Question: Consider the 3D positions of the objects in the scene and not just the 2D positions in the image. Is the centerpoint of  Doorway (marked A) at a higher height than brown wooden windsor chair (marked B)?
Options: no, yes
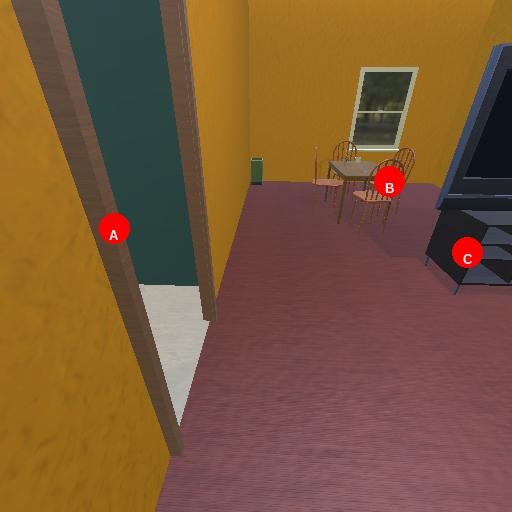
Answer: no